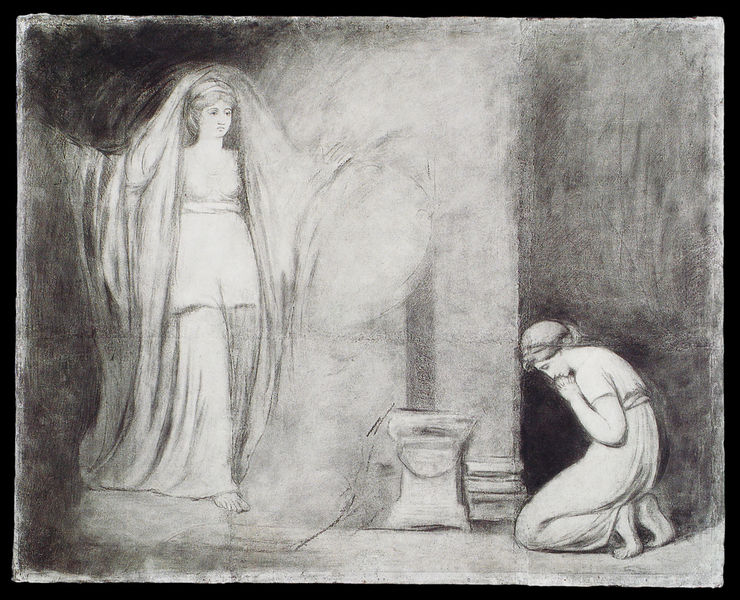
Titel: Psyche fleht Juno an
Künstler: George Romney
Institution: Liverpool, Walker Art Gallery
Schlagwörter: frauen, frau, licht, nacht, säule, säulen, zeichnung, schleier, wolke, arme, sockel, innenraum, gewand, klassizismus, england, sanft, engel, bewegt, graphik, nebel, haarband, fuss, kohle, traum, radierung, knien, beten, göttin, altar, antik, knieen, erscheinung, tempel, opfer, maria, demut, verkündung, füssli, gnade, mezzotinto, mariä empfangnis